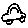
Label: car